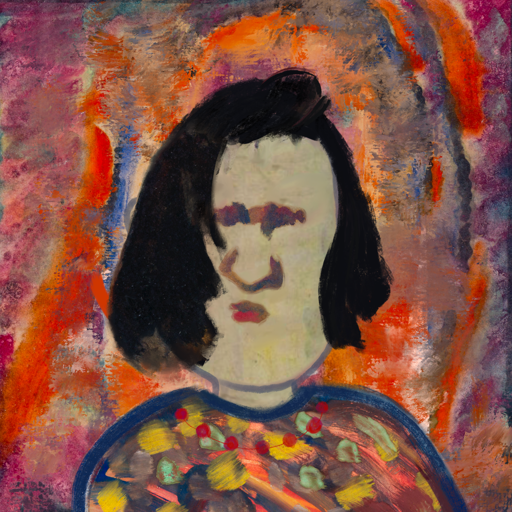
Background: Experience, Head And Neck Front: Hill_Girl, Face Front: In_The_Sun, Bust: Mother_And_Son_Mother, Hair Front: Mosgoul, Head Accessory: Blank, Second Necklace: Blank, Necklace: Irani_3, Baby: Blank